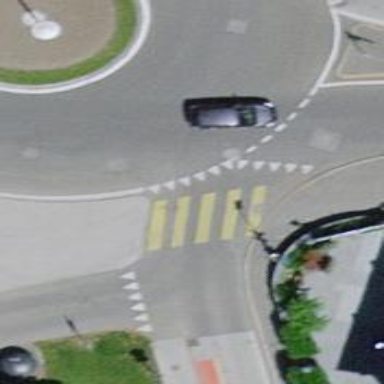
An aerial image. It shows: Residential road with asphalt surface and designated cycle lane on the left.